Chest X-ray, PA view. Patient: 49 years old, sex M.
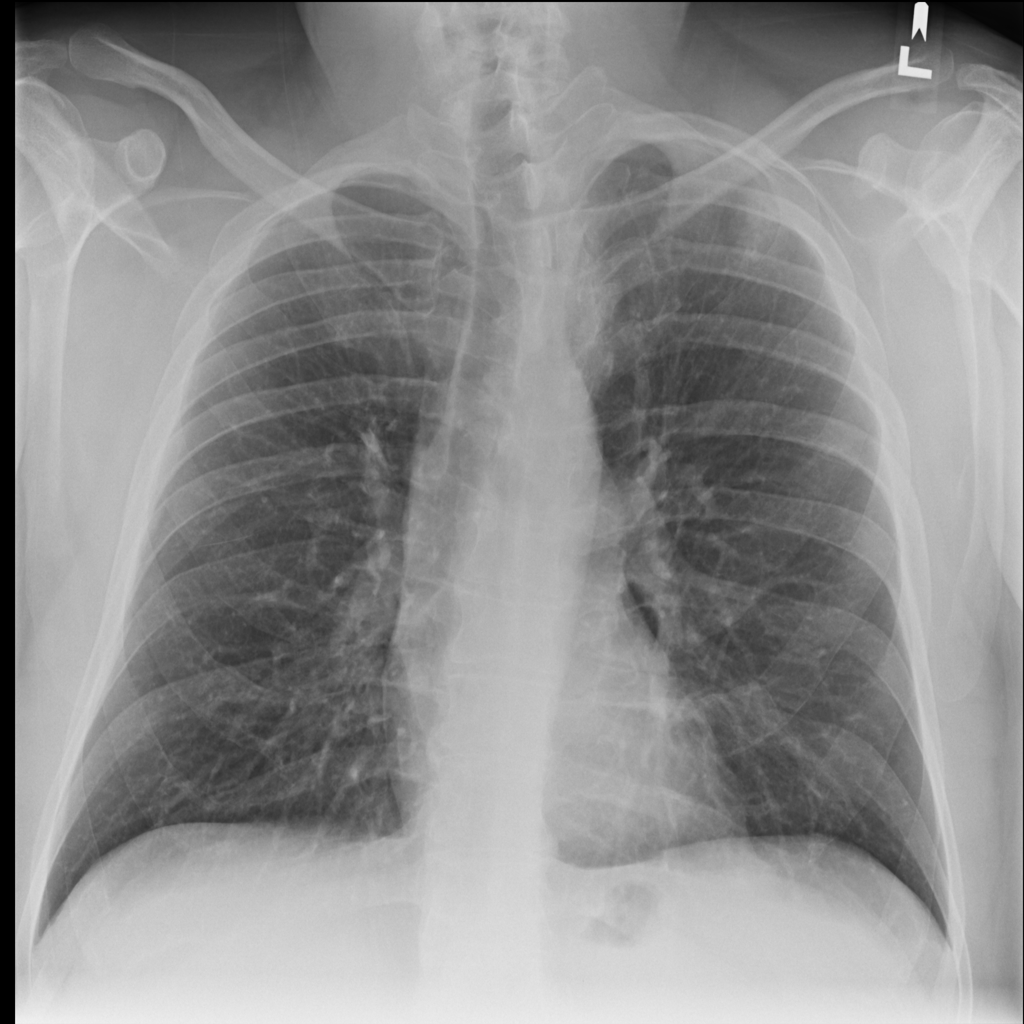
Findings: No Finding